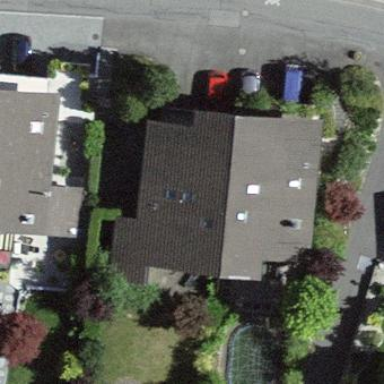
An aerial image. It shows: Residential building.